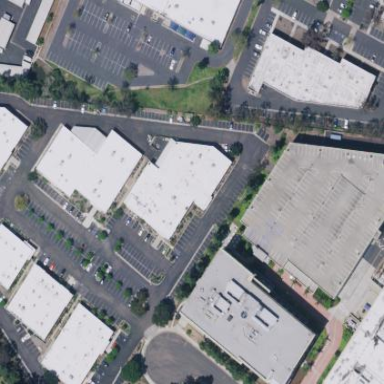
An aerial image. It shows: Industrial building.